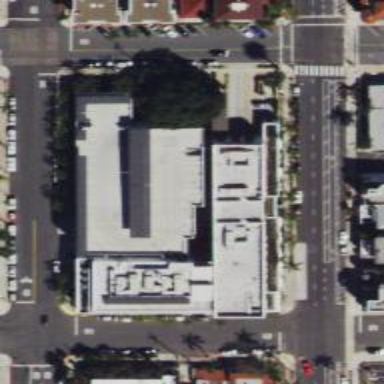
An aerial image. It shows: Healthcare facility.